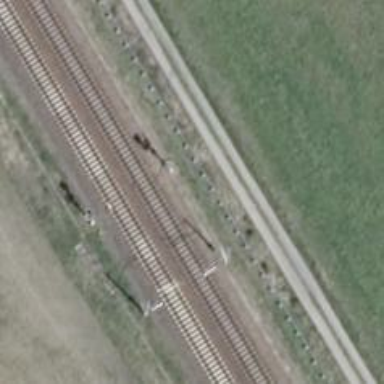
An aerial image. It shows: Railway signal.